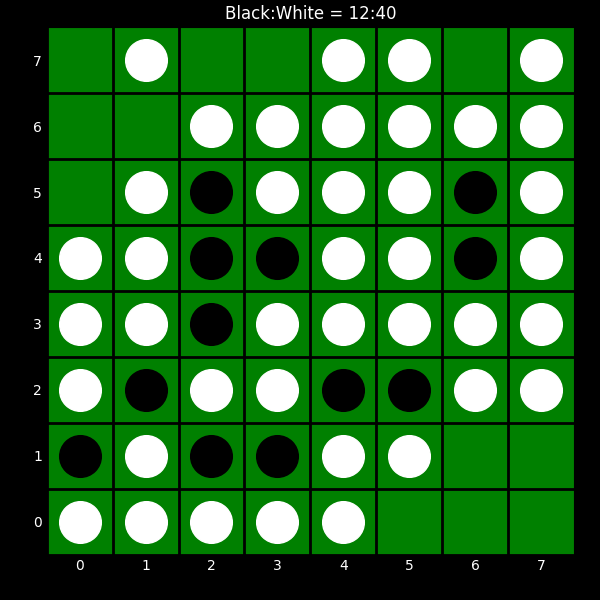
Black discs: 12
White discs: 40